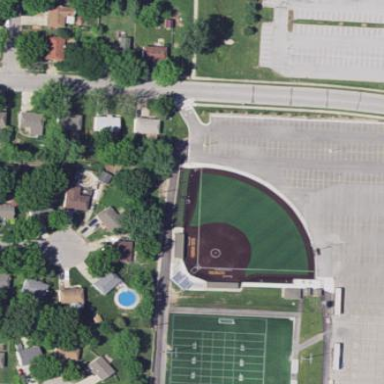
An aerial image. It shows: Softball pitch for leisure sports.